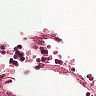
Metastatic tissue present: no